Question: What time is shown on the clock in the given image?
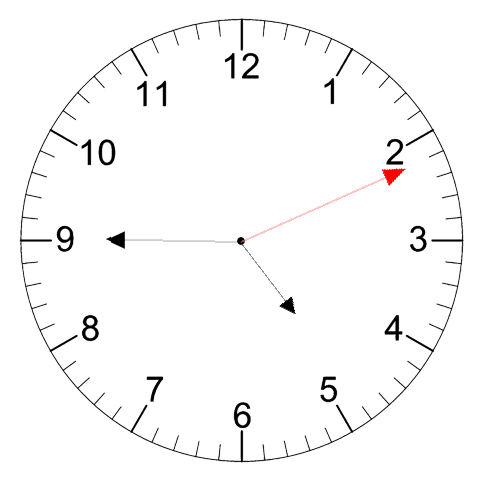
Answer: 04:45:11